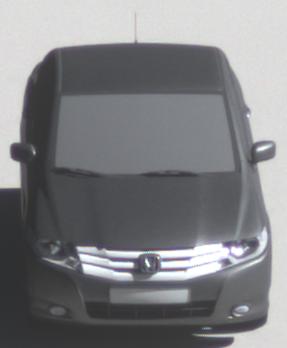
Make: Honda
Model: City
Detailed model: Gen. 6
Model produced from: 2008
Model produced until: 2013
Doors: 4
Color: gray
Road condition: dry road
Daytime: midday
Contrast: high contrast